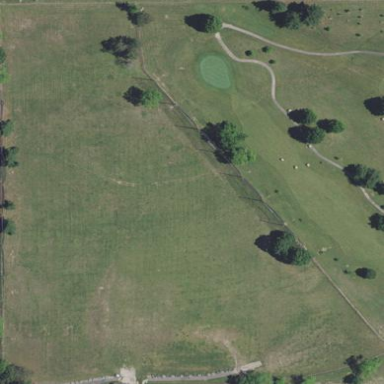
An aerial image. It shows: Lush green grass area used as driving range for golf.